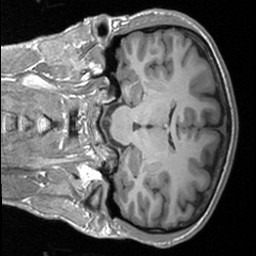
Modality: T1w
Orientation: coronal
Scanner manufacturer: siemens
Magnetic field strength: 3 T
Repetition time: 1.9 s
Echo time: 0.00226 s